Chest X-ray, PA view. Patient: 54 years old, sex M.
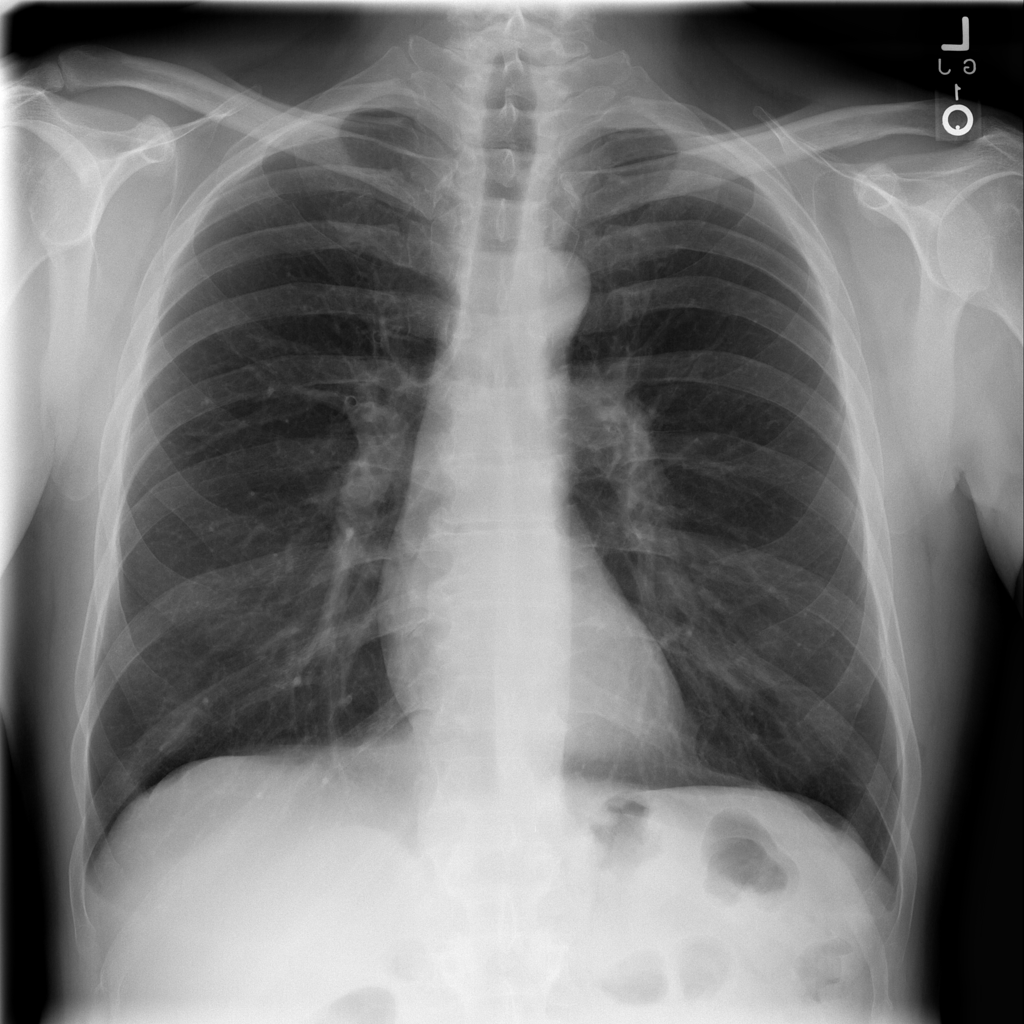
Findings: No Finding